Question: Game Rule: Clicking a light toggles itself and its diagonal (upper-left, upper-right, lower-left, lower-right) lights. What is the minimum number of clicks required to turn off all the lights?
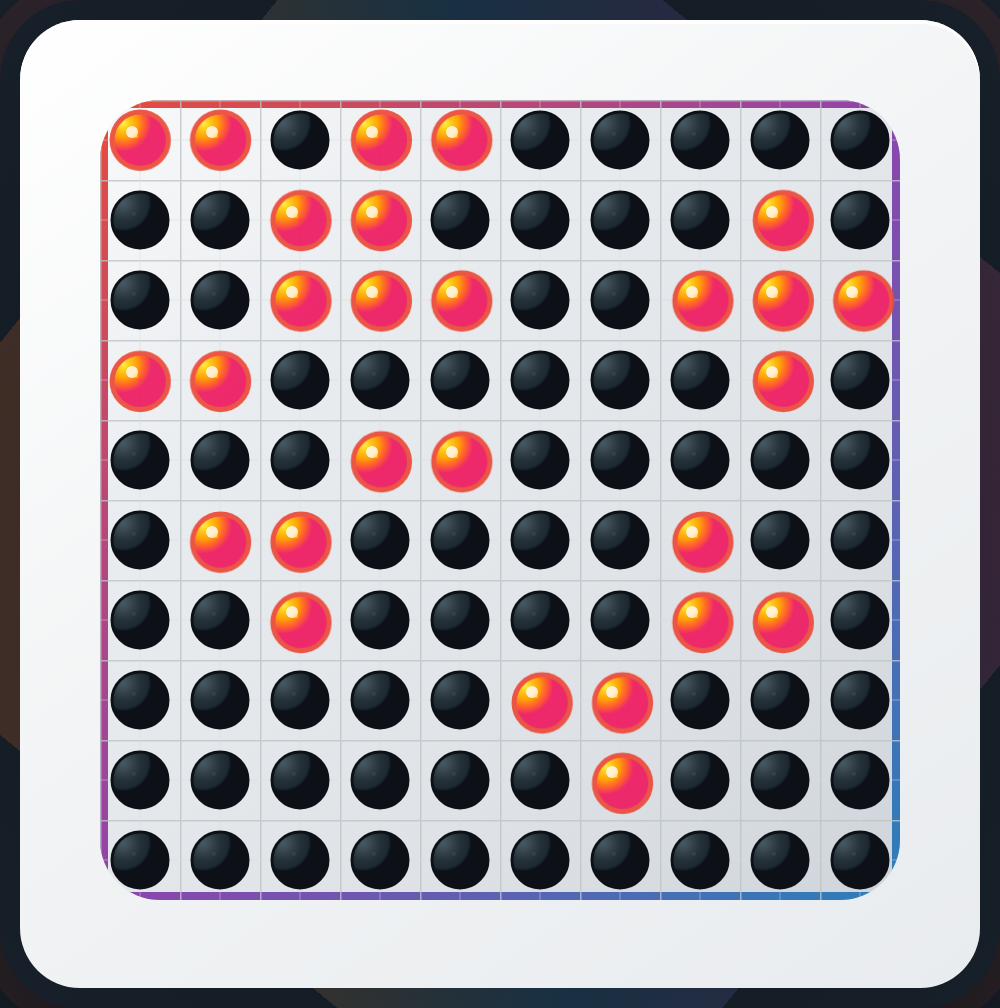
Answer: 11